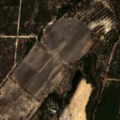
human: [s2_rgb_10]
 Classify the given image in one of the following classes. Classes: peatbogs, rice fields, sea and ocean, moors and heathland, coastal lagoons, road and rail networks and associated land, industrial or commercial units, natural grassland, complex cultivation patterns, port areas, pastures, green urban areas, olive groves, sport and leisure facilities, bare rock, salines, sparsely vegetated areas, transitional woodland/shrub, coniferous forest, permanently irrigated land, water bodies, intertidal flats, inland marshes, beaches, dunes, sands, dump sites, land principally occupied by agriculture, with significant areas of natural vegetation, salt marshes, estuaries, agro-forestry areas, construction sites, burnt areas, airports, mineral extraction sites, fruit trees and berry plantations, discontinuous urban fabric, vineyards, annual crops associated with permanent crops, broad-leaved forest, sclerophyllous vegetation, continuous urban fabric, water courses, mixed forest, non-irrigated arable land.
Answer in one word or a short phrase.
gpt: non-irrigated arable land, permanently irrigated land, coniferous forest, transitional woodland/shrub